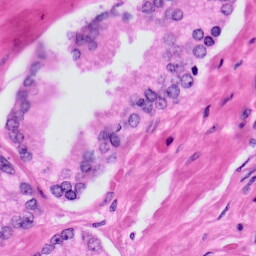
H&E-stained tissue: Prostate